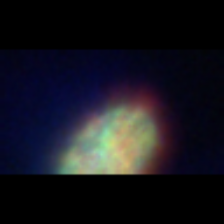
Taxon: Unknown_detritus
Group: Unknown